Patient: sex F, age 57
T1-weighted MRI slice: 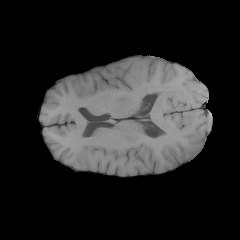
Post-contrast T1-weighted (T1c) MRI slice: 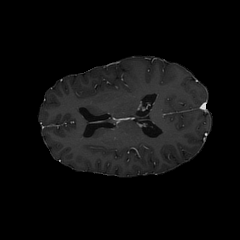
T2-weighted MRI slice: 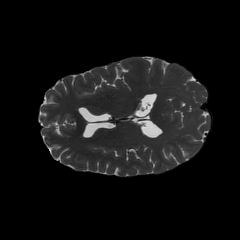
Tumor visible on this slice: no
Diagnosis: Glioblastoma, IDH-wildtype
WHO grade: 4